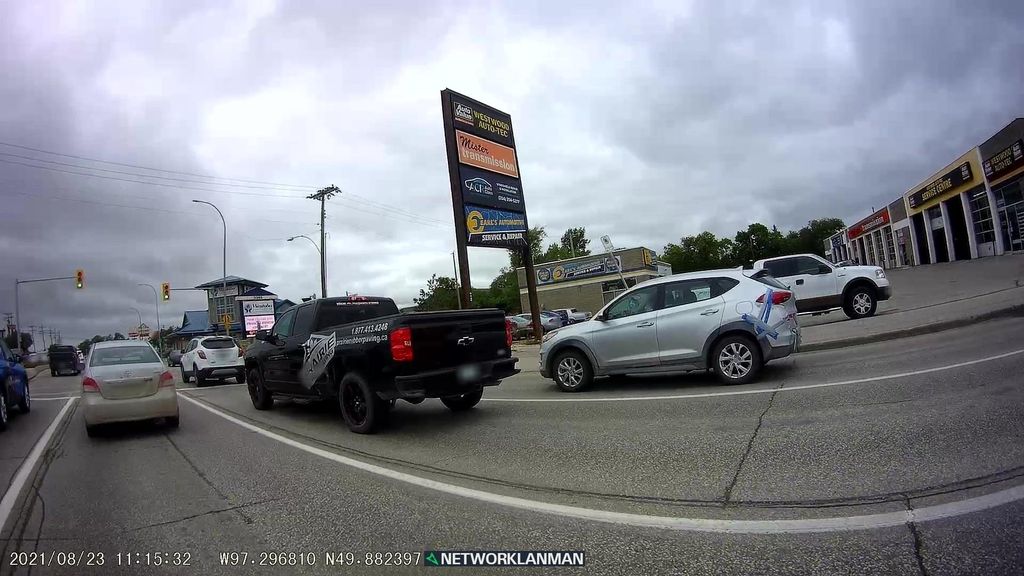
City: winnipeg